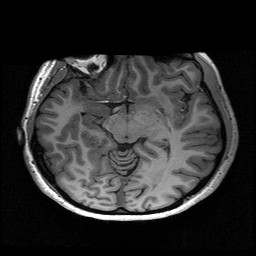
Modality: T1w
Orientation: coronal
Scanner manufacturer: siemens
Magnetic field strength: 3 T
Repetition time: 2.53 s
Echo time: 0.00267 s